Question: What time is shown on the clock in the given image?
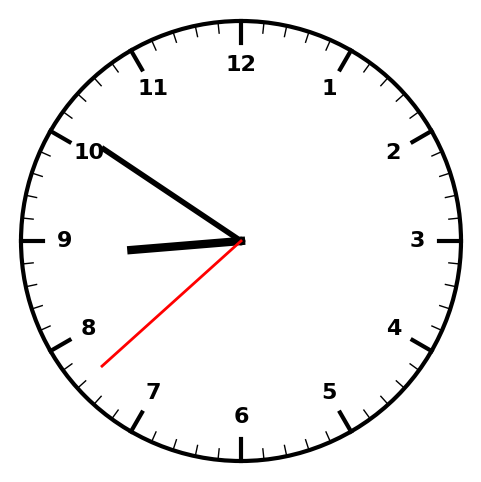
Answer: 08:50:38